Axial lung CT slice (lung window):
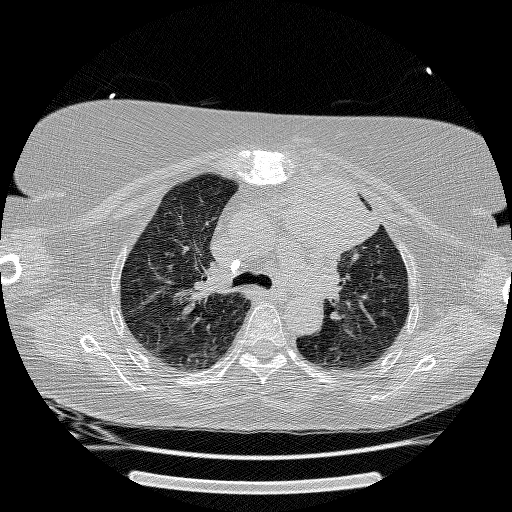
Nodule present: no